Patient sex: M
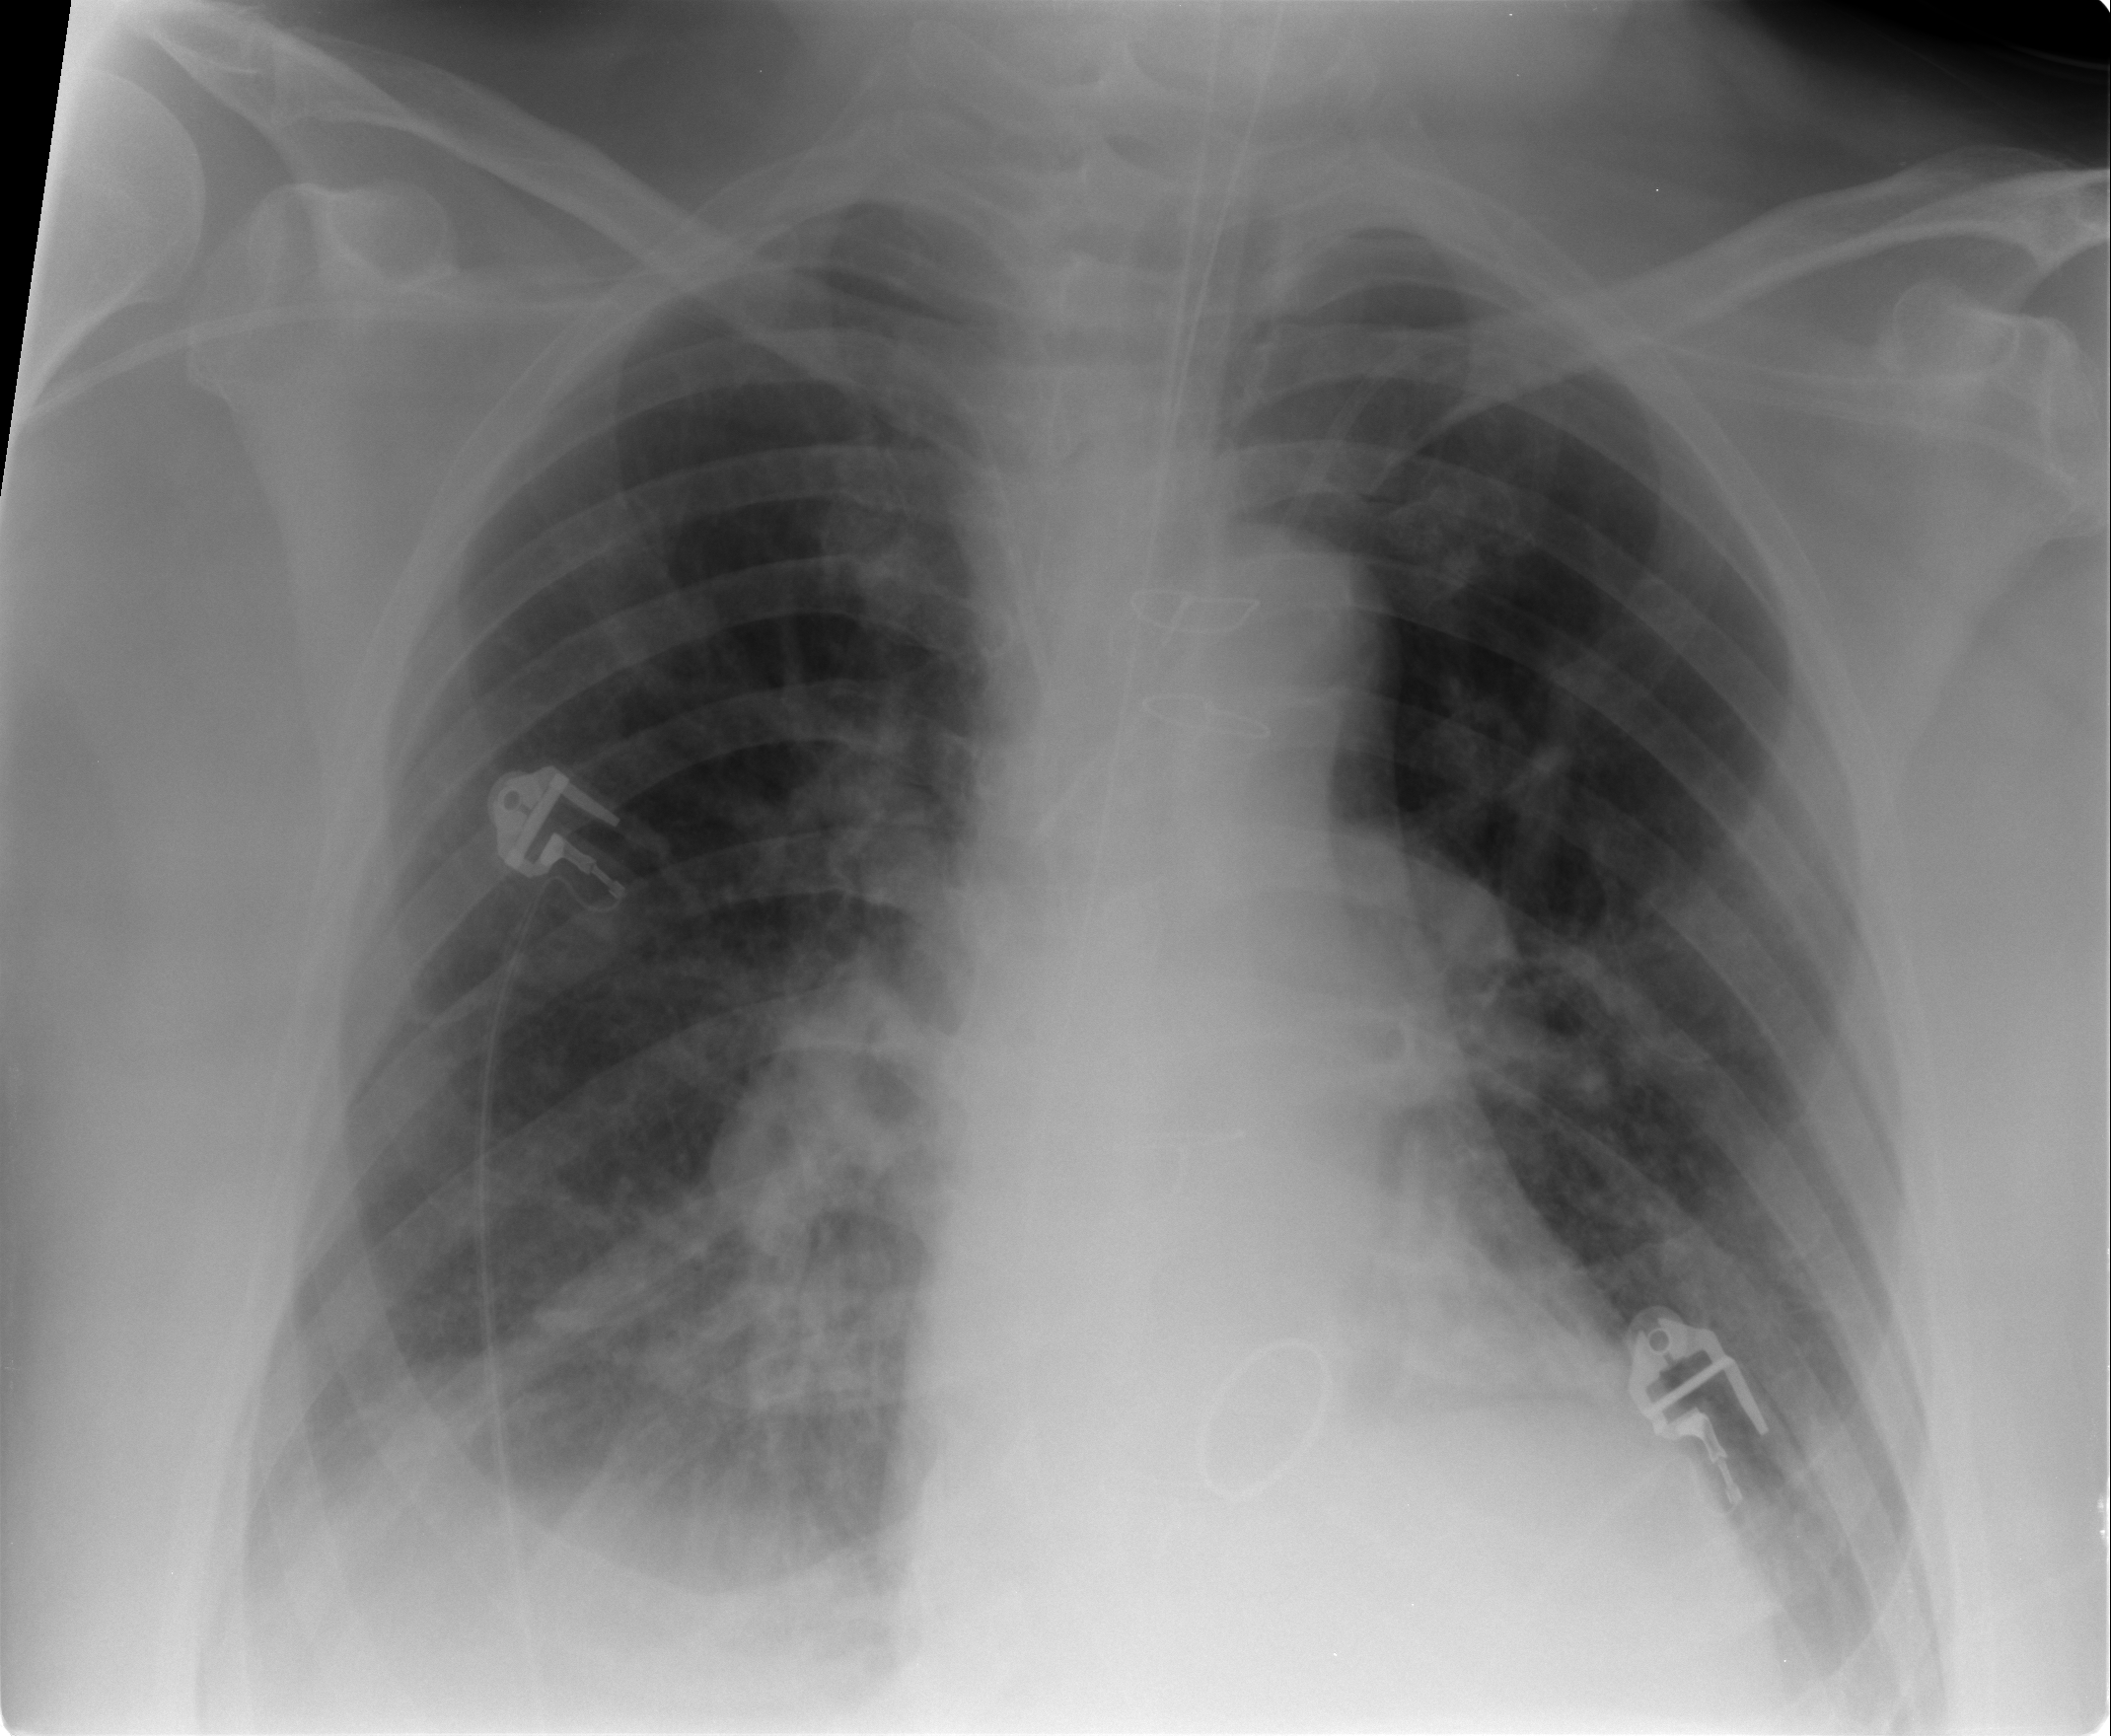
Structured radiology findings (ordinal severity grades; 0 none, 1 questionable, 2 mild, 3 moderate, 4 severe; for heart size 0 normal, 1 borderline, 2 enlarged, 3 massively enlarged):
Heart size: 0
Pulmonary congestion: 1
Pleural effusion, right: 2
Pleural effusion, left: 1
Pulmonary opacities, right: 2
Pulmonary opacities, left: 0
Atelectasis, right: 2
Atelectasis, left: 2